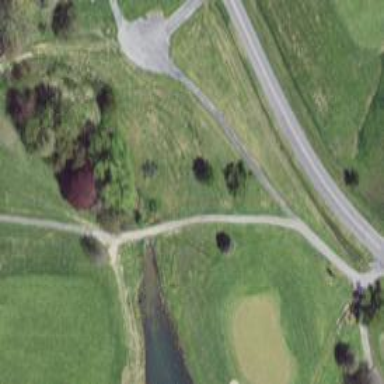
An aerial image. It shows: Path used for both walking and golf.